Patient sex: F
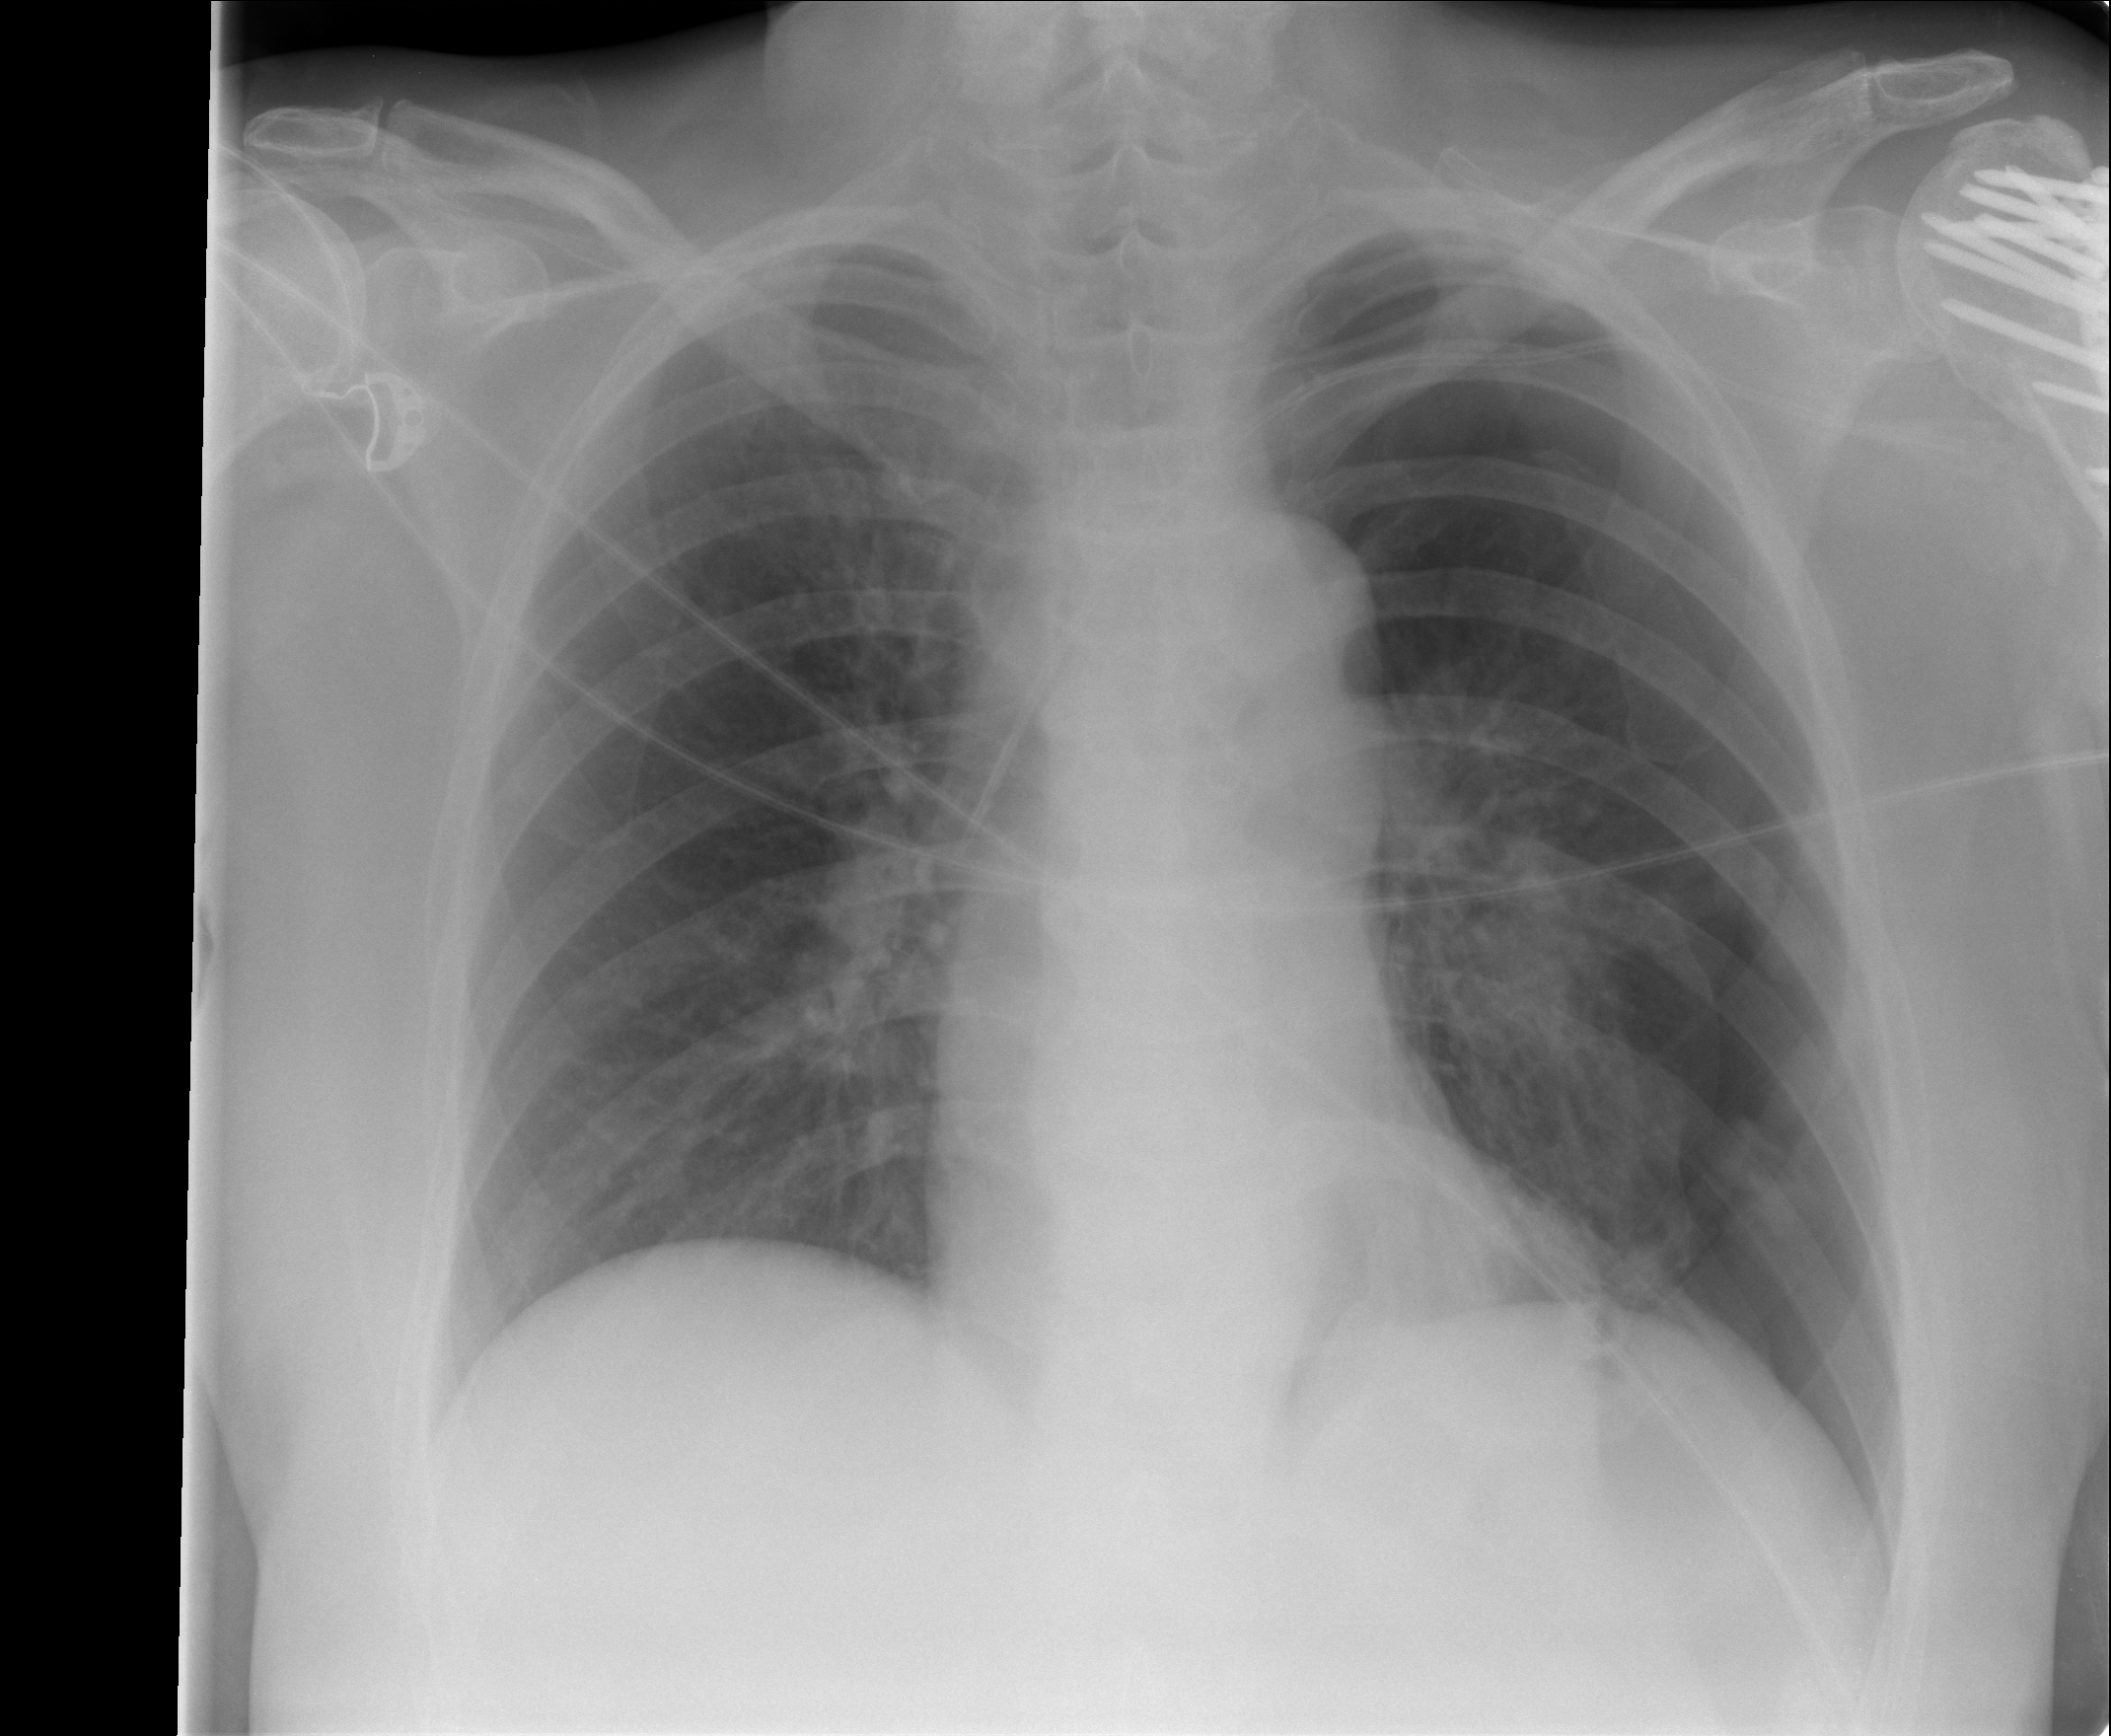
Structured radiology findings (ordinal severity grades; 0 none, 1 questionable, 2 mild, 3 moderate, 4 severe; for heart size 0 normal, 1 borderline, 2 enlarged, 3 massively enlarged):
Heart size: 0
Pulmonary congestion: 0
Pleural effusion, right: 0
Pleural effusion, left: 0
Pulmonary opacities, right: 0
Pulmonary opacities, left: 0
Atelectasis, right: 0
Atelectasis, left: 3